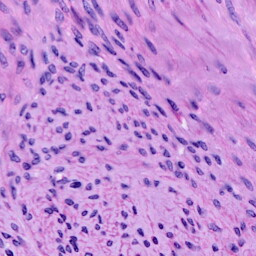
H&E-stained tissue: Cervix